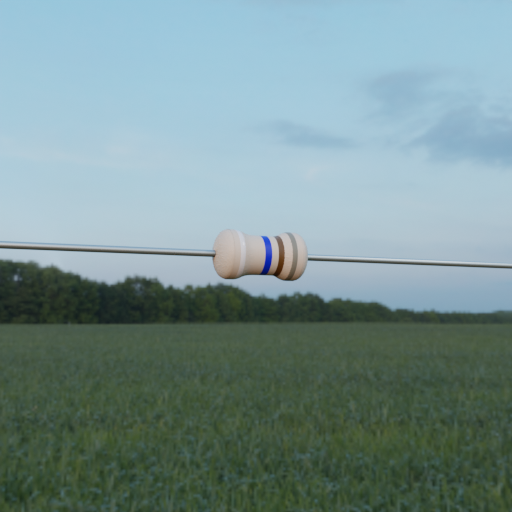
Resistor colour bands (in order): white, blue, brown, gray